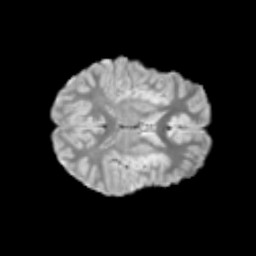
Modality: T2w
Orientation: axial
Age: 10
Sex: male
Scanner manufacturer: siemens
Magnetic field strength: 3 T
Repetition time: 3.8 s
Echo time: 0.07 s